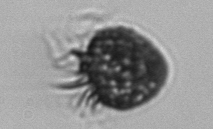
Label: Ciliophora